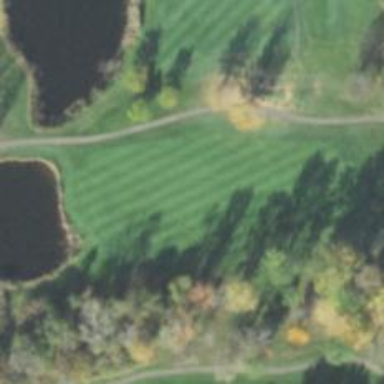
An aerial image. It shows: View of golf hole.